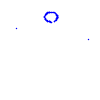
Particle: kaon